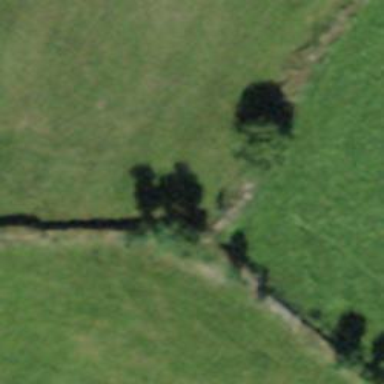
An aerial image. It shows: Wall made of dry stone.